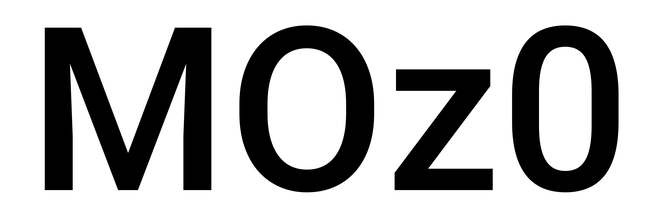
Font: Roboto_Medium